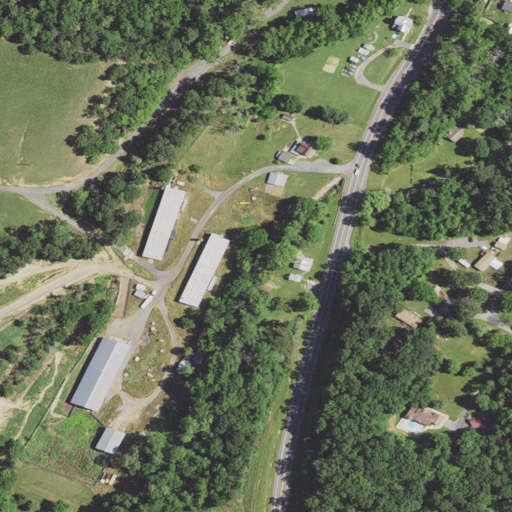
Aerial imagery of valley in Virginia named Browns Hollow containing low intensity development, pasture, deciduous forest, mixed forest, open development, medium intensity development, and high intensity development